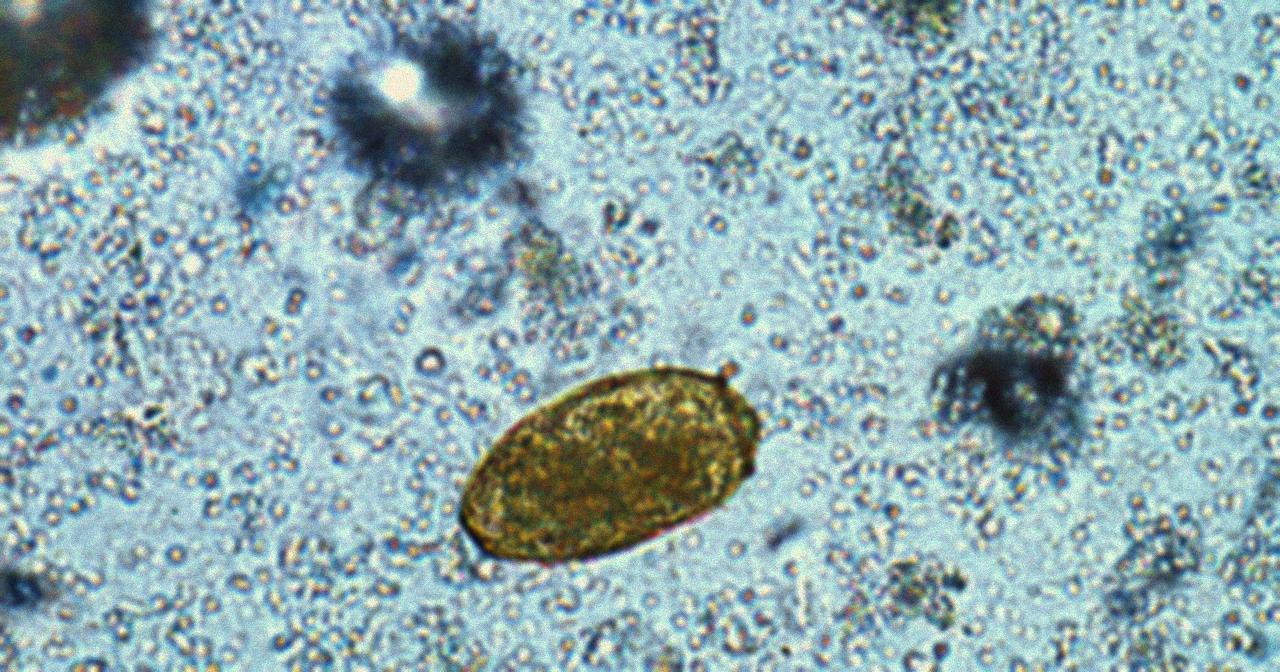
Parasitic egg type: Paragonimus spp